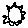
Label: sun